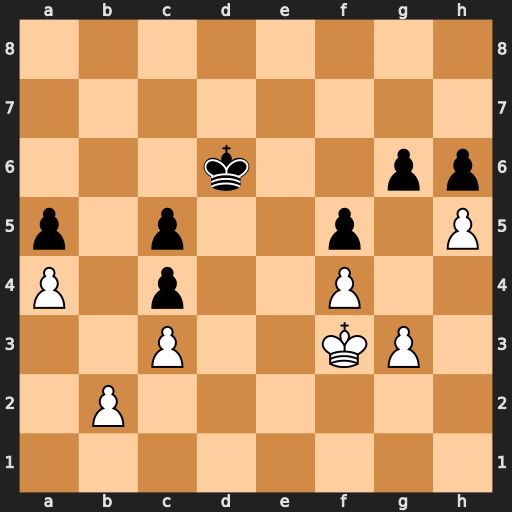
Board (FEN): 8/8/3k2pp/p1p2p1P/P1p2P2/2P2KP1/1P6/8
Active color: w
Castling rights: -
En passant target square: -
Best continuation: hxg6 Ke7 g4 Kf6 gxf5